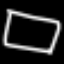
Label: square